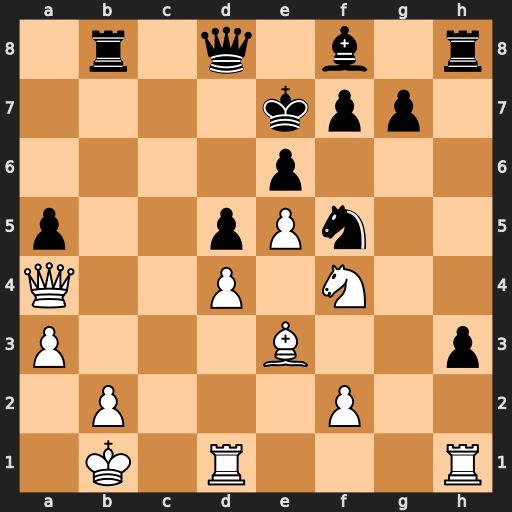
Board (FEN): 1r1q1b1r/4kpp1/4p3/p2pPn2/Q2P1N2/P3B2p/1P3P2/1K1R3R
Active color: w
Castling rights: -
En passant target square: -
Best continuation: Ng6+ fxg6 Bg5+ Kf7 Bxd8